Field crop: maize
Growth stage: 2
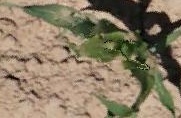
Species: maize